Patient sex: F
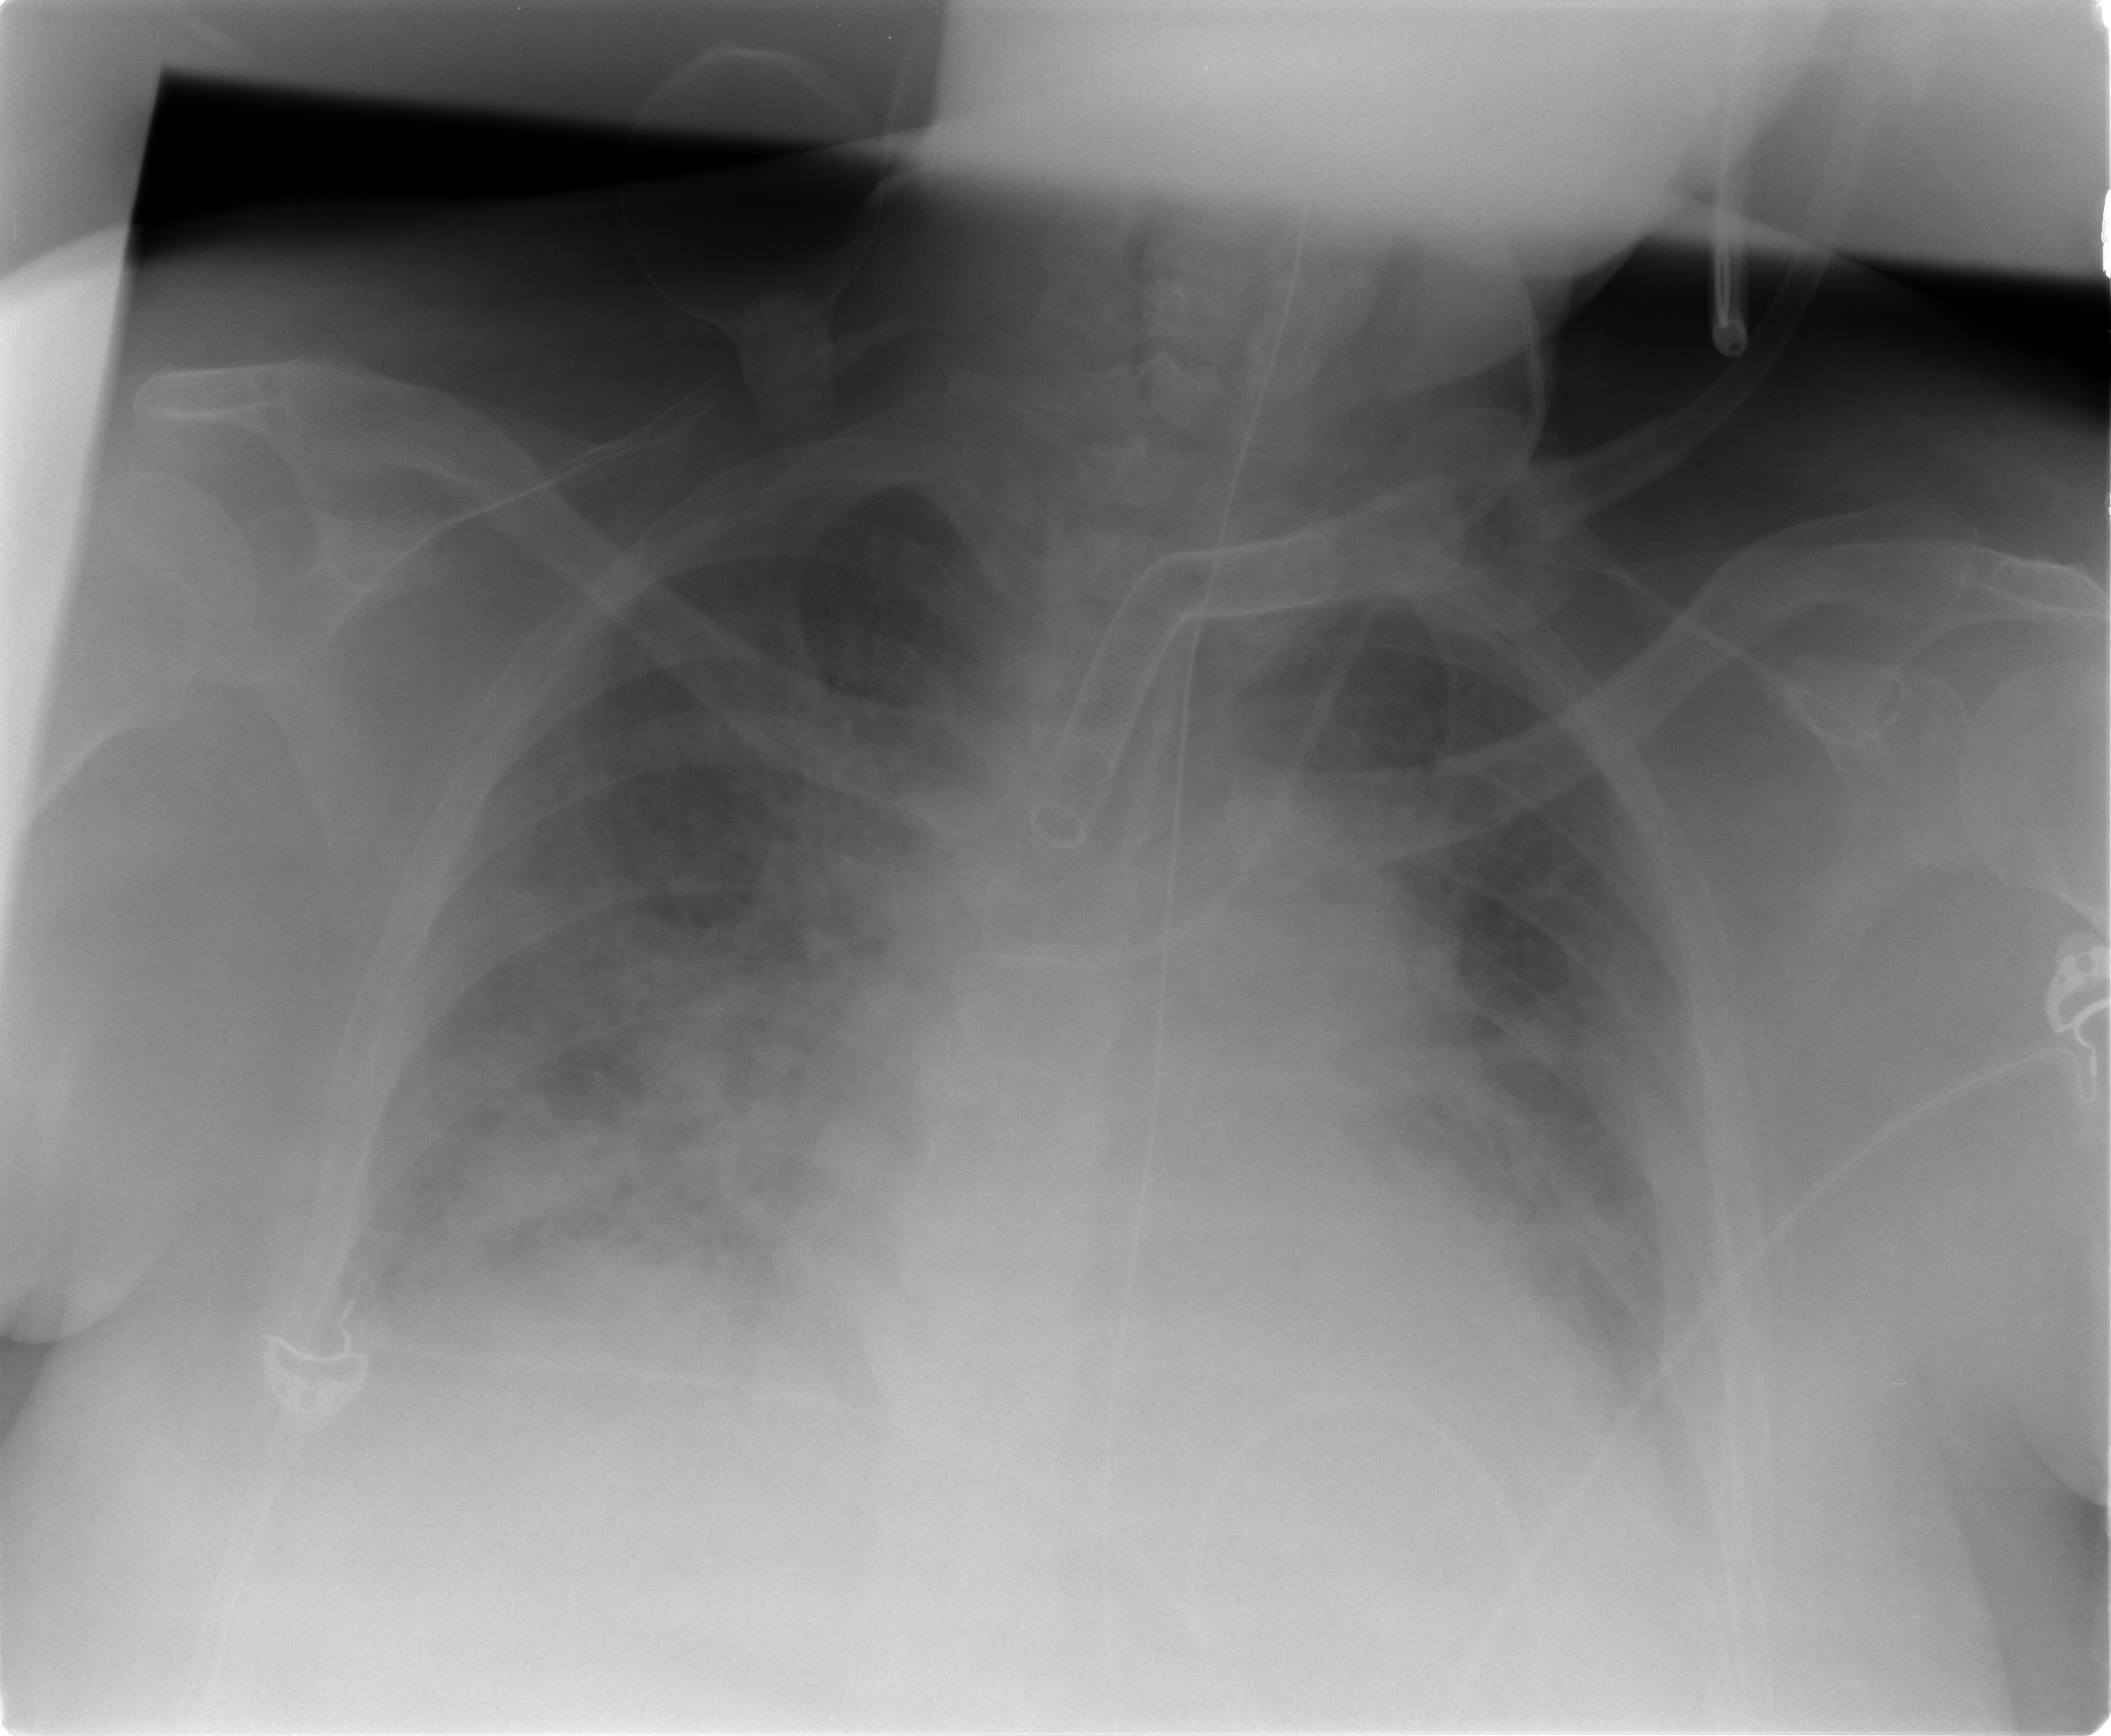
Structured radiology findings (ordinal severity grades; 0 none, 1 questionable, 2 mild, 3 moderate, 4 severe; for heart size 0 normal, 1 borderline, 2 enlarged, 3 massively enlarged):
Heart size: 2
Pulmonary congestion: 2
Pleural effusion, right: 1
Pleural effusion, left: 2
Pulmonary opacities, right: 3
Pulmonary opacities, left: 2
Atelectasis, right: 3
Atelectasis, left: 2